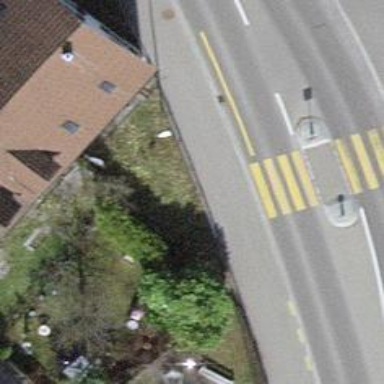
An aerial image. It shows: Footway with asphalt surface and crossing.